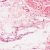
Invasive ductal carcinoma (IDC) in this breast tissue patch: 1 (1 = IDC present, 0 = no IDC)